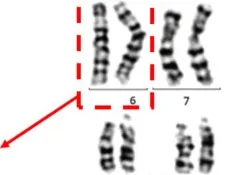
The proband carries a chromosomal inversion in chromosome 6. Representative G banded chromosomes from the proband. Enlarged chromosome 6 is shown at the left. The karyotype represents a p21.3 in chromosome 6 invasion with p23 <46, XX, inv (6) (p21.3p23)>. An ideogram of chromosome 6 is shown. The breakpoints are indicated in the ideogram.
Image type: chart (chart)